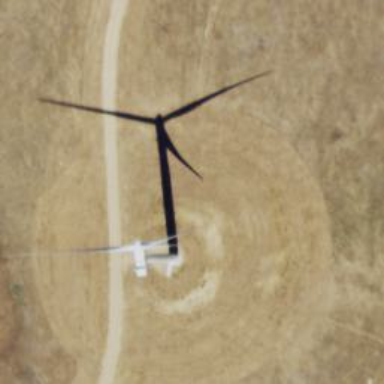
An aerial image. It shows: Wind generator with horizontal axis. The wind turbine is from Vestas.